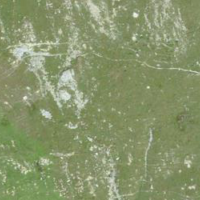
EUNIS habitat code: 26
Species observed at this site:
Aster alpinus